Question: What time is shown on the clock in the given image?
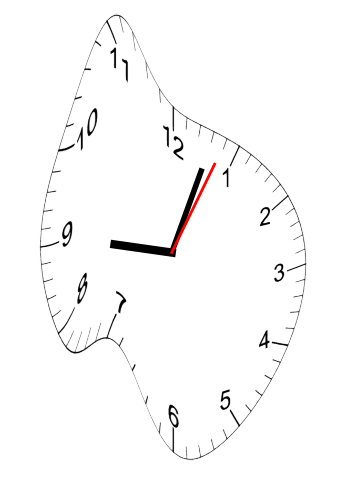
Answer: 09:03:04